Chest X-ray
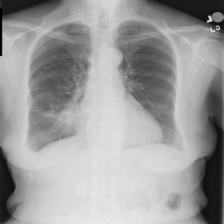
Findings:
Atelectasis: negative
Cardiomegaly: negative
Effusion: negative
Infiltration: negative
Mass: negative
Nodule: negative
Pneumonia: negative
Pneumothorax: negative
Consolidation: negative
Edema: negative
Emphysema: negative
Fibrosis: negative
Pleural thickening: negative
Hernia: negative